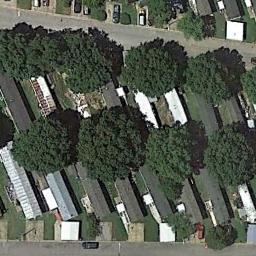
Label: mobile_home_park